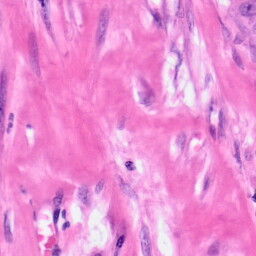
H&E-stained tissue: Pancreatic